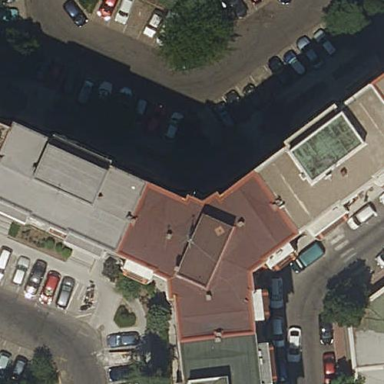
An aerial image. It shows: Residential building.